Question: I am new to programming generally please I need some help!
My app was installing successfully after every update until i decided to add the 'com.github.PhilJay:MPAndroidChart:v3.1.0-alpha' library to the app because i need the user to be able to view some data in form of statistical charts.
The library was synced successfully and have used packages and classes therein successful. But when i try to install the app in my android device it returned this error:
'''
Installation failed with message Failed to commit install session 590492354 with command cmd package
install-commit 590492354. Error: INSTALL_FAILED_MISSING_SHARED_LIBRARY: Package couldn't be installed in
/data/app/com.cenitscitech.www.etimebook-jOP-jv2YuNu7_8qnkfqp-A==: Package com.cenitscitech.www.etimebook requires unavailable shared library com.google.android.things; failing!.
'''
It is possible that this issue is resolved by uninstalling an existing version of the apk if it is present, and then re-installing." I have pasted a screenshot here:

I uninstalled the existing version of the apk, cleared some memory space but keep on getting the same message! What should I do next please?
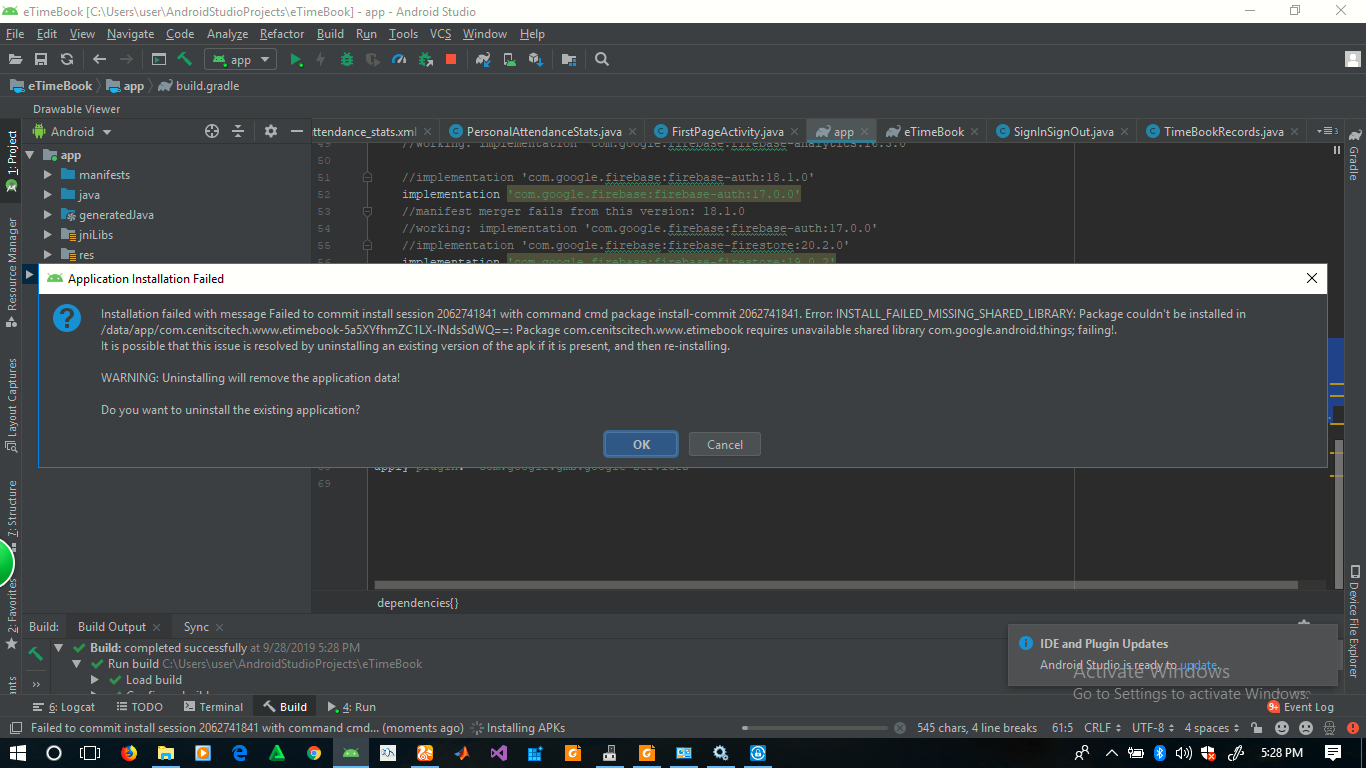
Answer: Had a look in the 'com.github.PhilJay:MPAndroidChart:v3.1.0-alpha' <URL> and did not find any reference to 'com.google.android.things' inside the source code.
You need to remove the below entry in case it's found in the 'AndroidManifest.xml' of your app for it to work on your device again:
'''
<uses-library android:name="com.google.android.things" />
'''